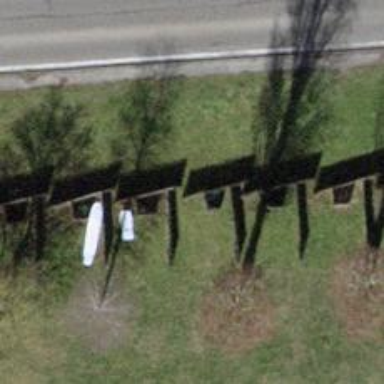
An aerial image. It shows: Fence made of wood.